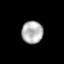
Tissue: skin
Cell type: Epithelial cells
Senescence score: 0.2273
Nuclear area (px): 467
Mean DAPI intensity: 180.004